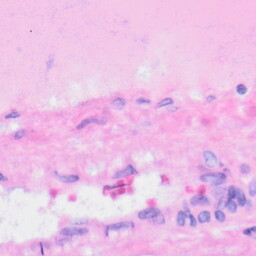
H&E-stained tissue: Liver